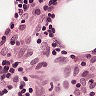
Metastatic tissue present: no